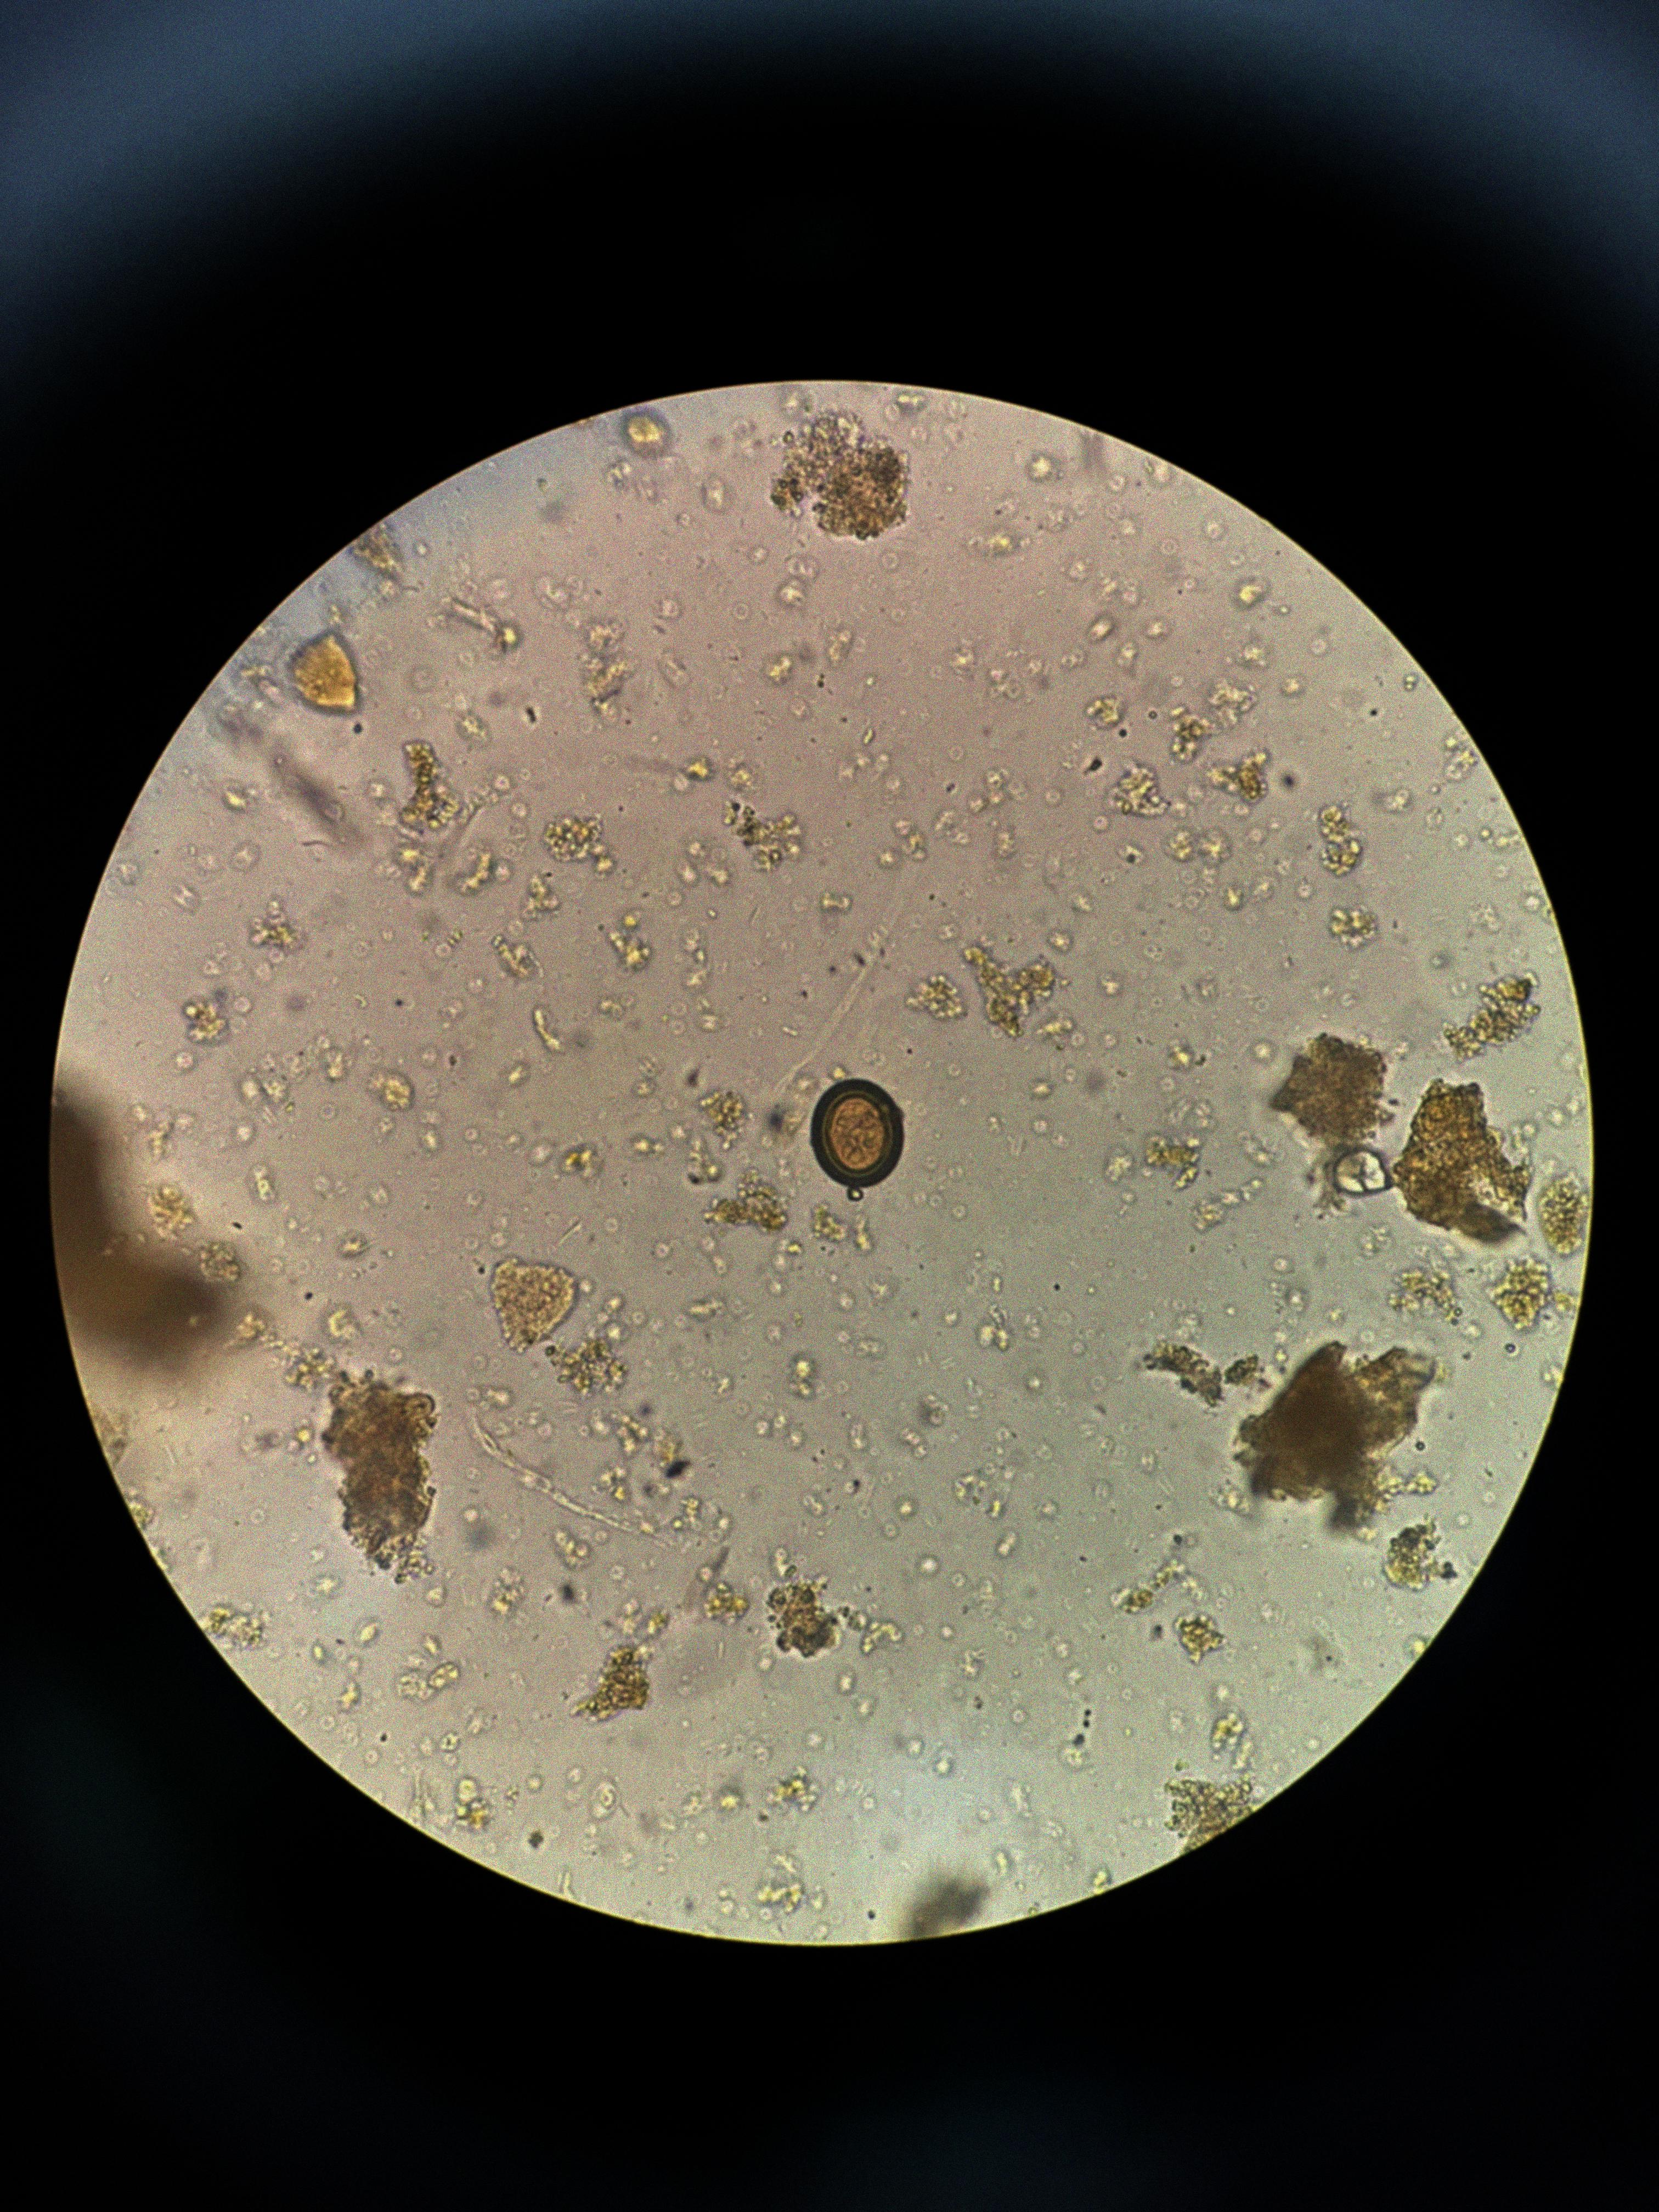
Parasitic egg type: Taenia spp. egg